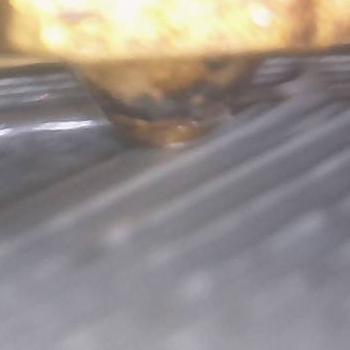
Flow rate: 149%